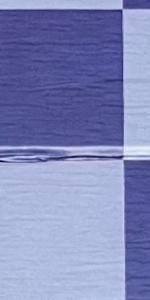
Label: Empty